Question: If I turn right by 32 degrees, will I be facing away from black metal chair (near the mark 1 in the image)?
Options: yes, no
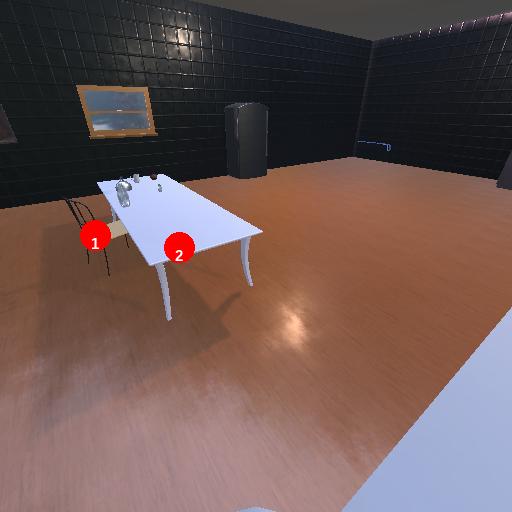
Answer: yes